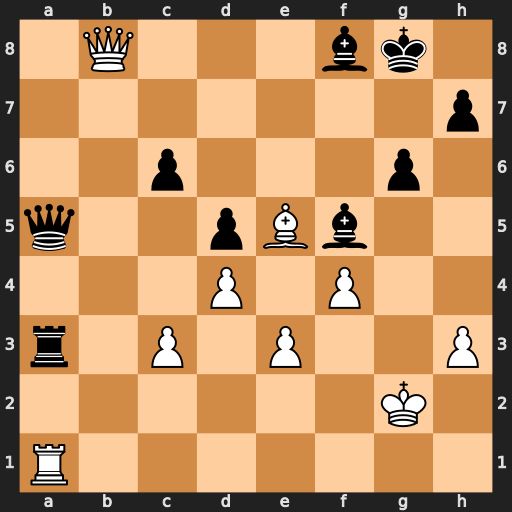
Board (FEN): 1Q3bk1/7p/2p3p1/q2pBb2/3P1P2/r1P1P2P/6K1/R7
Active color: w
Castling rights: -
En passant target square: -
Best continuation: Bd6 Qa8 Qxa8 Rxa8 Rxa8